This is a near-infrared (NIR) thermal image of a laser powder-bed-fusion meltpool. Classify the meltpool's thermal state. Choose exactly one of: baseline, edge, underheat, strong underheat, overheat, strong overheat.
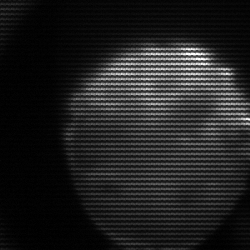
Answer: edge